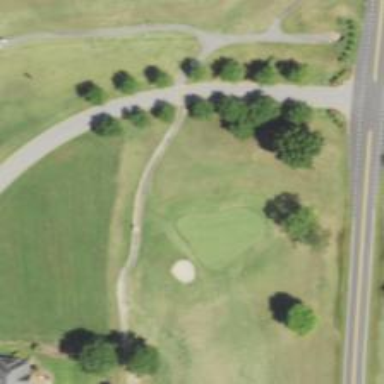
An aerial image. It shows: Golf cartpath that is also road path.